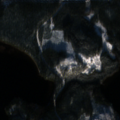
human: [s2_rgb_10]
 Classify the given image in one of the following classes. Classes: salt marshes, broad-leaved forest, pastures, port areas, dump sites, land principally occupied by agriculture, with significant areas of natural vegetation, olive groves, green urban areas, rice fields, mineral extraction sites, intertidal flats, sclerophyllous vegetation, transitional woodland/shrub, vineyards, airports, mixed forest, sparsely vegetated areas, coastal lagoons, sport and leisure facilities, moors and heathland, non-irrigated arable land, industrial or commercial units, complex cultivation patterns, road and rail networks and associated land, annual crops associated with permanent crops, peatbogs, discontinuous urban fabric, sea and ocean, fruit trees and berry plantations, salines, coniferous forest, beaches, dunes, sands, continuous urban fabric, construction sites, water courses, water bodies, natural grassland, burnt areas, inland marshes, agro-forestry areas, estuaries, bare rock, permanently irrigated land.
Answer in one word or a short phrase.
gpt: coniferous forest, water bodies